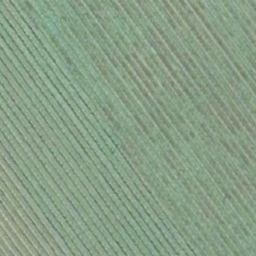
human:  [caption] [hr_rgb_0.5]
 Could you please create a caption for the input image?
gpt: It is a piece of cropland .

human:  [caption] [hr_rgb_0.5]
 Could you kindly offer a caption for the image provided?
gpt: There is a piece of cropland .

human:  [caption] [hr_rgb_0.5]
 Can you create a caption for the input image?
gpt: There is a piece of farmland .

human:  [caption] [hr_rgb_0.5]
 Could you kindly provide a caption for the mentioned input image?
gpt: It is a piece of farmland .

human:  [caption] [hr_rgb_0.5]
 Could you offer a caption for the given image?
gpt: Here is a piece of farmland .